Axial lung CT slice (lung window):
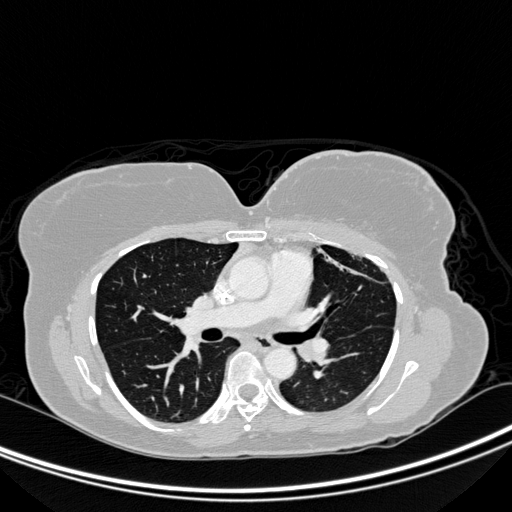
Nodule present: no